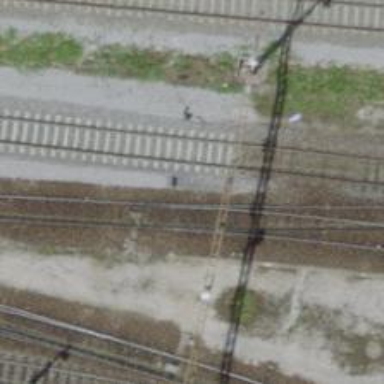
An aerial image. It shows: Railway switch.